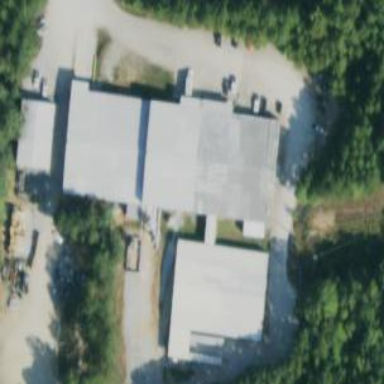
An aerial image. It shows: Industrial substation.